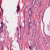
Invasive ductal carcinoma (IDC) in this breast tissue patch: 1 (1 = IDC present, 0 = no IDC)